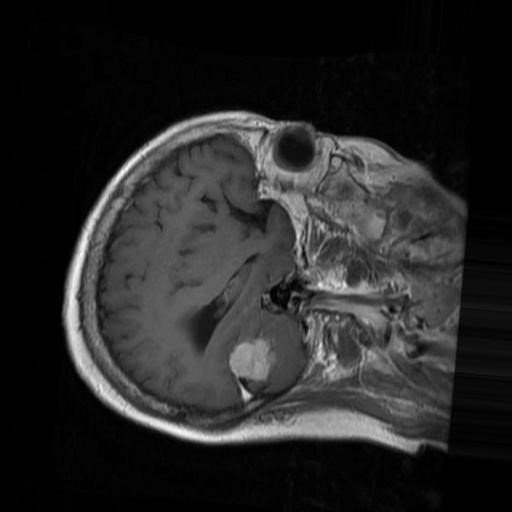
Label: brain_menin